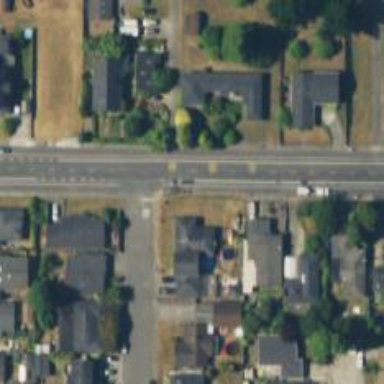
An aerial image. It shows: Stop road.